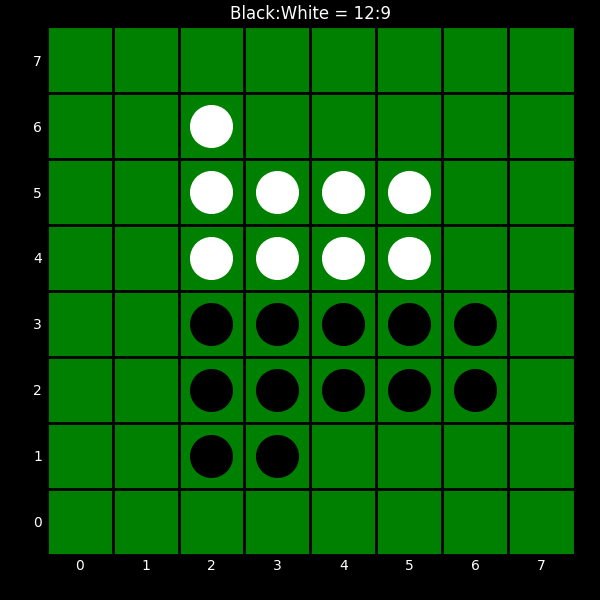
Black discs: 12
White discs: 9